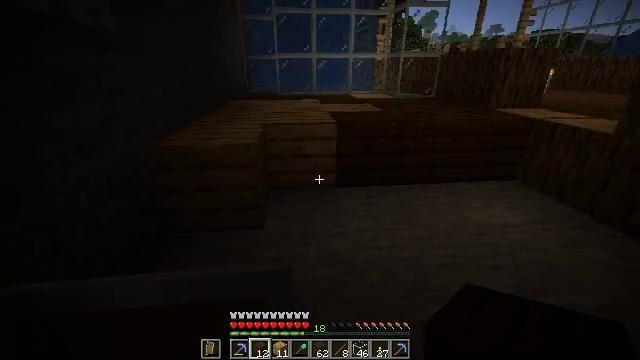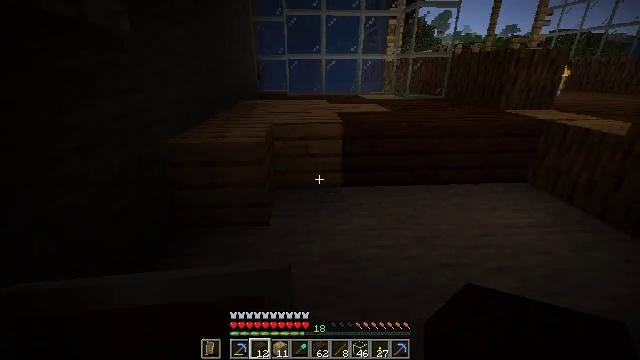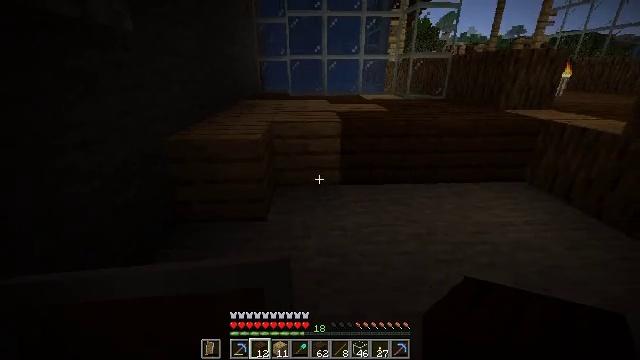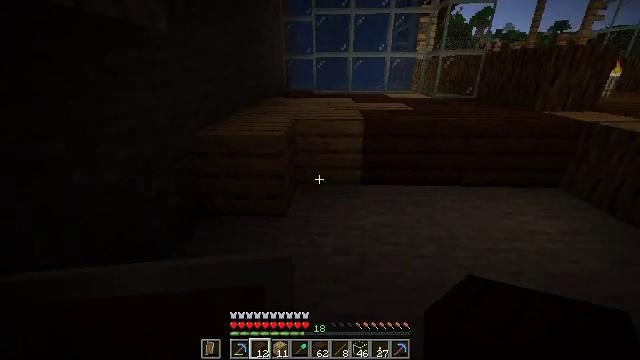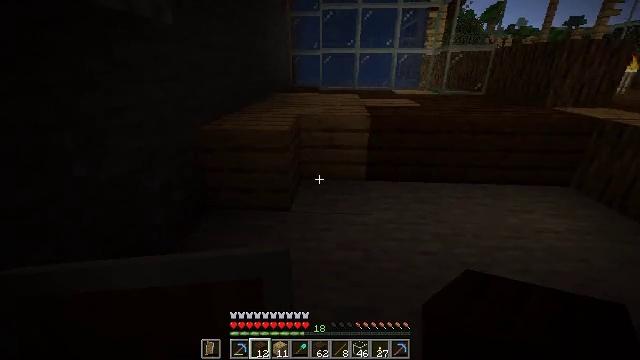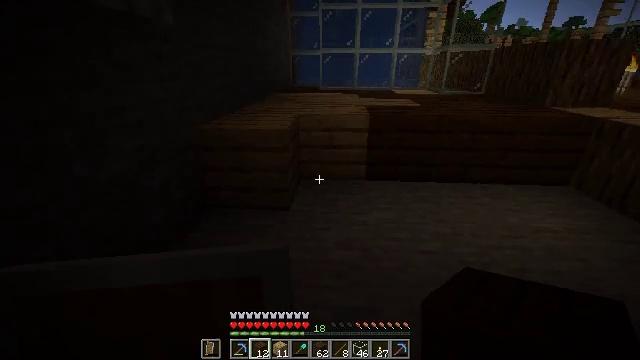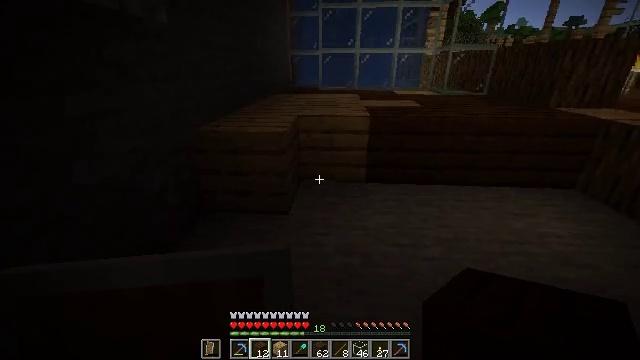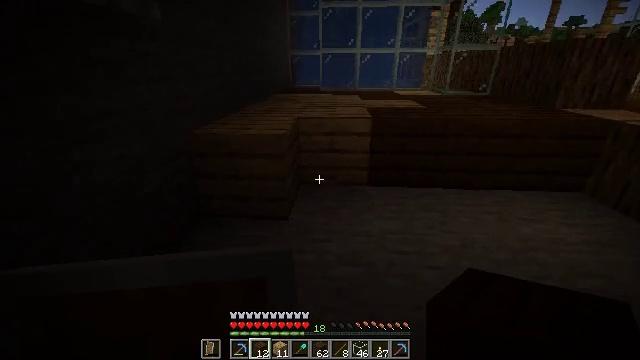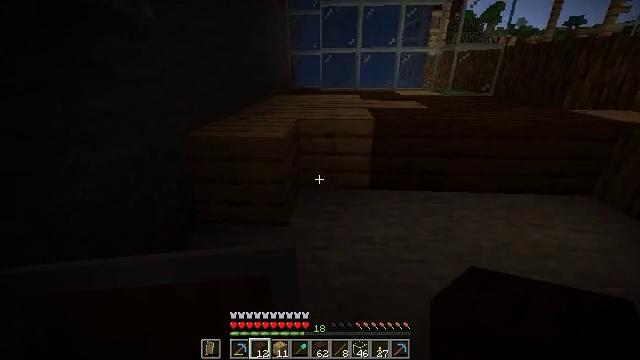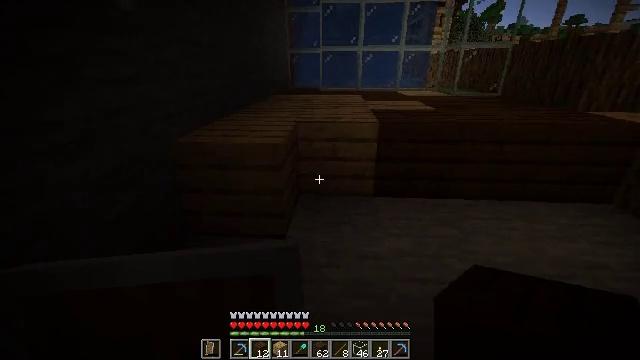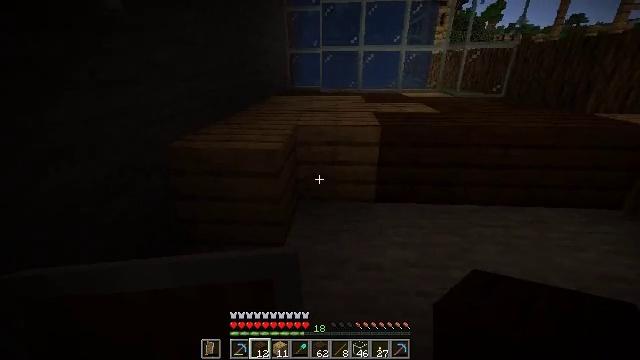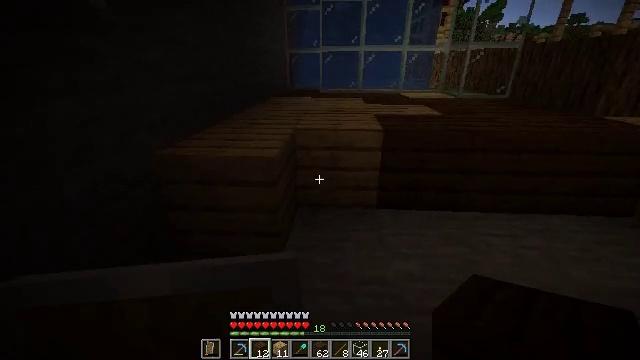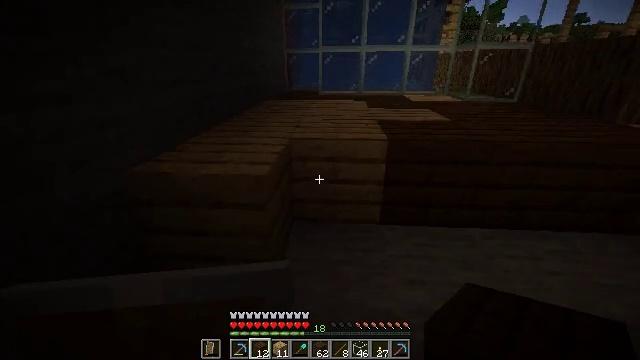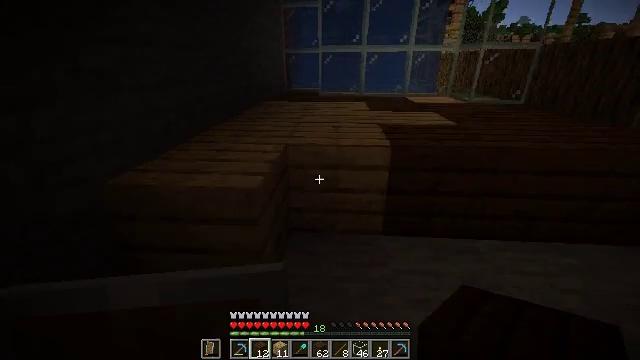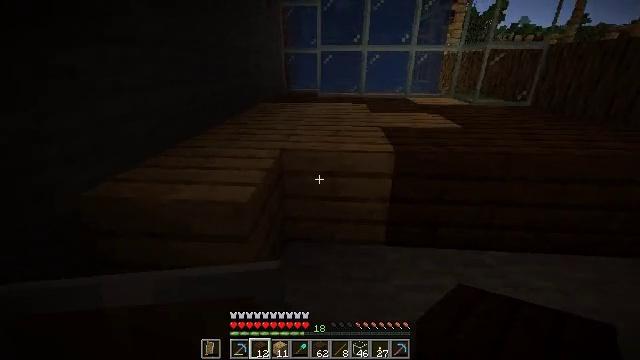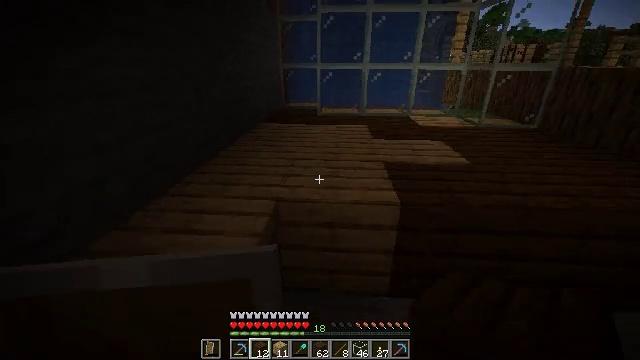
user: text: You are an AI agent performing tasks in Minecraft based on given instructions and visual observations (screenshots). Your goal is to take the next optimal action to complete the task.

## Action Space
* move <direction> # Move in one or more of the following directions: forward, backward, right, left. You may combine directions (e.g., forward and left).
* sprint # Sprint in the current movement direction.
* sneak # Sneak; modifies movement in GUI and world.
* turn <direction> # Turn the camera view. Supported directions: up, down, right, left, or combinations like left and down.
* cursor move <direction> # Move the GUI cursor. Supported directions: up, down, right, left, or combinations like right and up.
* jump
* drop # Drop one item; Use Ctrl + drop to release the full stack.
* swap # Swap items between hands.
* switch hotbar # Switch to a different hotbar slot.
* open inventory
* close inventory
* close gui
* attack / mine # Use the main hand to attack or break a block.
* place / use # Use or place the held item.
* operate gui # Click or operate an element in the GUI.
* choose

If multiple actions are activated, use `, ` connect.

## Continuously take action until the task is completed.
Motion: motion action
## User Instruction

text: Mine dark oak planks.
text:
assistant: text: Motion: turn left
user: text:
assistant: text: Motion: no_op
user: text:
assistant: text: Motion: turn left
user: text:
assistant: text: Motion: turn left
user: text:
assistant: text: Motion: no_op
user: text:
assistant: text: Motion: move forward
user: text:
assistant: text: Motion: move forward
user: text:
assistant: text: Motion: move forward
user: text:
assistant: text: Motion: move forward
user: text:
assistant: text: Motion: move forward
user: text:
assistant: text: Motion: move forward
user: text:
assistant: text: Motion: move forward
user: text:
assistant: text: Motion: move forward
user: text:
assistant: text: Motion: move forward
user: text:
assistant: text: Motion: move forward, jump
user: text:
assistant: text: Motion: move forward, turn down, jump
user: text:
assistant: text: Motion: move forward, turn down, jump
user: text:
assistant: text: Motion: move forward, turn down, jump
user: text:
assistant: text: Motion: move forward, jump
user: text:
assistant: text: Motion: move forward and move left, jump
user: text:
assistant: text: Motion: move forward and move left, jump
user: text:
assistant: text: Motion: move forward and move left, jump
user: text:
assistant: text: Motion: move forward and move left, jump
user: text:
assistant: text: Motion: move forward and move left, jump
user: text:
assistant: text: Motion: move forward and move left, jump
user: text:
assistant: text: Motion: move forward, jump
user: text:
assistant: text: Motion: move forward, jump
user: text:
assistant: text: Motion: move forward, turn right and down, jump
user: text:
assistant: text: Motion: move forward, turn right and down, jump
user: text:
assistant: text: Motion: move forward, turn right and down